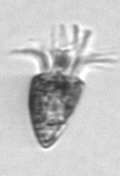
Label: Strombidium_tintinnodes